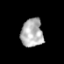
Tissue: prostate
Cell type: T cells
Senescence score: 0.3045
Nuclear area (px): 613
Mean DAPI intensity: 177.313